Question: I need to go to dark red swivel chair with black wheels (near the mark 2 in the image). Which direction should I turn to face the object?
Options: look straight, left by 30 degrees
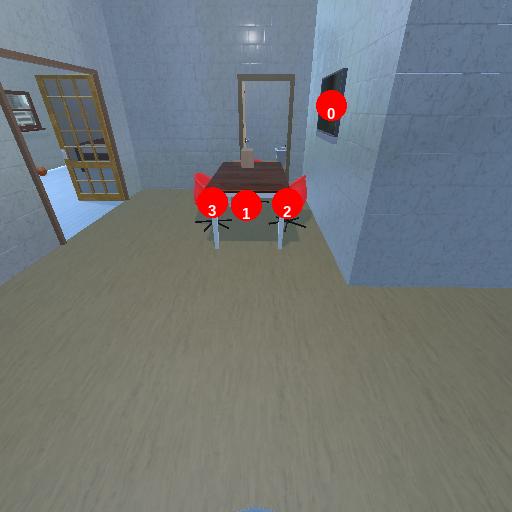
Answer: look straight